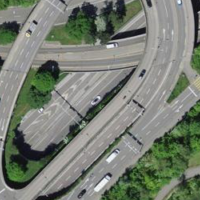
EUNIS habitat code: 57
Species observed at this site:
Vicia sepium
Primula vulgaris
Trifolium pratense
Euphorbia cyparissias
Milvus migrans
Anthyllis vulneraria